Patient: sex F, age 26
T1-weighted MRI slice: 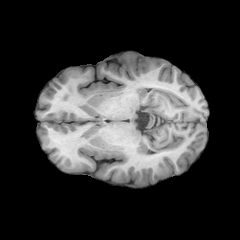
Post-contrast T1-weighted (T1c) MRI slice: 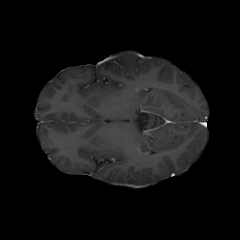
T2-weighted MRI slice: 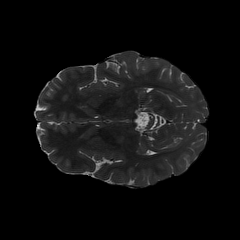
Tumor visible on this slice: no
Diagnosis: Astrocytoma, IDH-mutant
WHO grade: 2